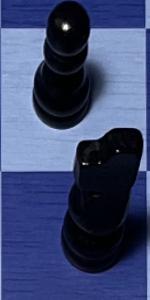
Label: Knight_Black